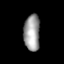
Tissue: prostate
Cell type: Myeloid cells
Senescence score: 0.3186
Nuclear area (px): 572
Mean DAPI intensity: 156.528